Question: I seem to be encountering a strange issue in Objective-C converting a float to an NSNumber (wrapping it for convenience) and then converting it back to a float.
In a nutshell, a class of mine has a property 'red', which is a float from '0.0' to '1.0':
'''
@property (nonatomic, assign) float red;
'''
This object is comparing itself to a value that is loaded from disk, for synchronization purposes. (The file can change outside the application, so it checks periodically for file changes, loads the alternate version into memory, and does a comparison, merging differences.)
Here's an interesting snippet where the two values are compared:
'''
if (localObject.red != remoteObject.red) {
NSLog(@"Local red: %f Remote red: %f", localObject.red, remoteObject.red);
}
'''
Here's what I see in the logs:
'''
2011-10-28 21:07:02.356 MyApp[12826:aa63] Local red: 0.205837 Remote red: 0.205837
'''
Weird. Right? How is this piece of code being executed?
The actual value as stored in the file:
'''
...red="0.205837"...
'''
Is converted to a 'float' using:
'''
currentObject.red = [[attributeDict valueForKey:@"red"] floatValue];
'''
I was able to snag a screenshot from GDB. It was printed to NSLog as: (This is also the precision with which it appears in the file on disk.)
'''
2011-10-28 21:21:19.894 MyApp[13214:1c03] Local red: 0.707199 Remote red: 0.707199
'''
But appears in the debugger as:

How is this level of precision being obtained at the property level, but not stored in the file, or printed properly in NSLog?
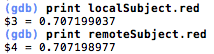
Answer: If you are converting it to/from a string at any point try using '%0.16f' instead of '%f' (or whatever precision you want instead of '.16').
For more info, see <URL>.
---
Also, use 'objectForKey' instead of 'valueForKey' ('valueForKey' is not intended to be used on dictionaries):
'''
currentObject.red = [[attributeDict objectForKey:@"red"] floatValue];
'''
See this SO answer for a better explanation of 'objectForKey' vs 'valueForKey':
<URL>